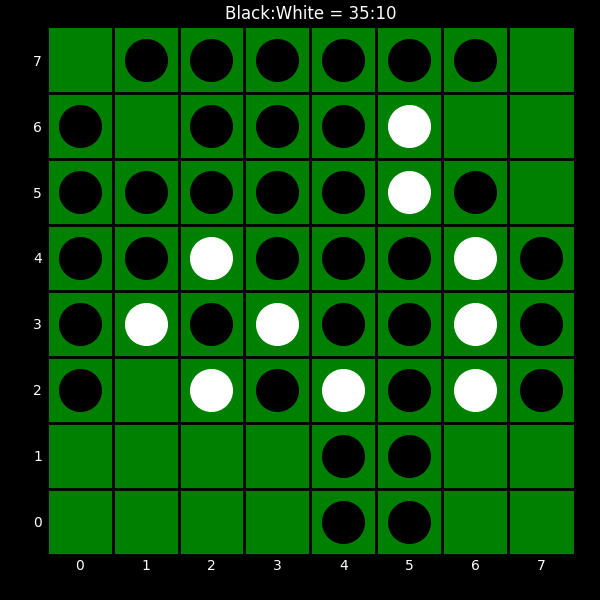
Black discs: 35
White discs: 10